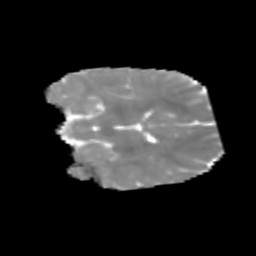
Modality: MD
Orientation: coronal
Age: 6
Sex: female
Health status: healthy